Question: I have a similar problem as <URL> but could not comment there so am posting a new question.
Whenever I redirect a user to Podio to grant us API access, podio does not seem to care about the '?scope=' argument.
Example url:
'''
https://podio.com/oauth/authorize?scope=user:read&client_id=....&redirect_uri=..
'''
see screenshot

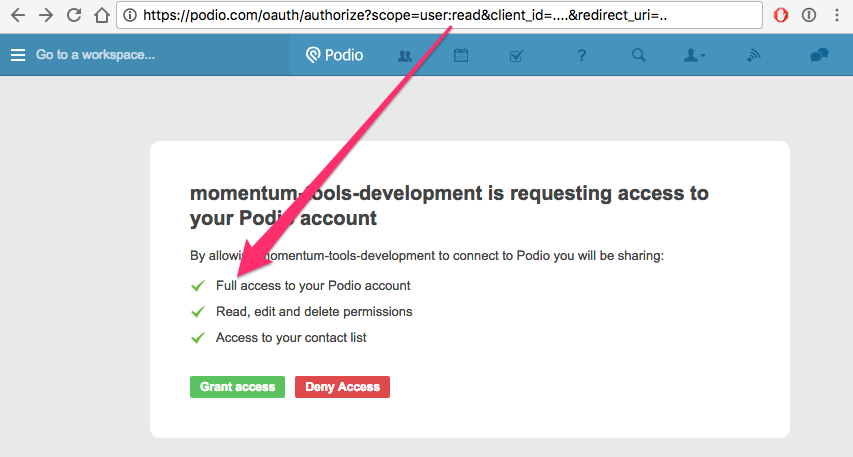
Answer: the scope argument is currently in Beta only and therefore not available for your clients. Could this be the issue?
We still have some work to do on the granular authentication project before we are able to release to public.
Would love your feedback in the beta space about how you are using the scopes as this will help us come closer to a public release!
Cheers, Sara - Podio